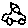
Label: car